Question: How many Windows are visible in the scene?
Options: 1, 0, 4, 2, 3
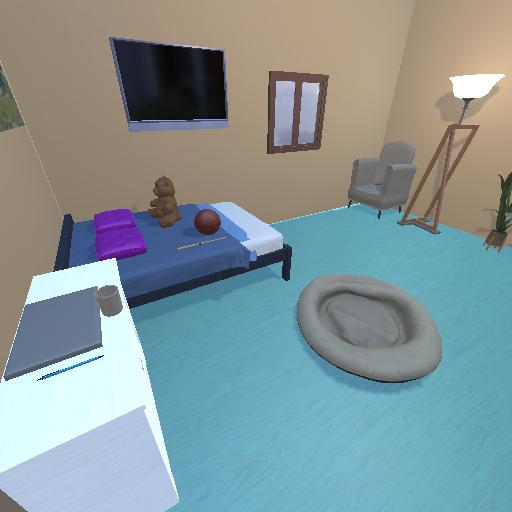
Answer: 1